Question: I've generated this image comparing Bitcoin to REIT yields over the ten-year period from 2010-2020 using a symmetric log y-axis:

The plot was generated from this DataFrame:
'''
btc_yields Year reit_yields
0 <PHONE> 2010 38791
1 45790476 2011 31261
2 37433124 2012 30274
3 <PHONE> 2013 4051
4 808407 2014 282
5 <PHONE> 2015 650
6 685726 2016 863
7 75958 2017 1324
8 49428 2018 976
9 34330 2019 -285
10 27005 2020 631
'''
Using this code:
'''
alt.Chart(merged_btc_reit_low_inf).transform_fold(
['btc_yields', 'reit_yields'],
).mark_line(strokeWidth = 5).encode(
x=alt.X('Year:N', title = 'Year Investment Made'),
y=alt.Y('value:Q', title = 'Returns in USD',
scale=alt.Scale(type='symlog'),
axis=alt.Axis(tickCount=merged_btc_reit_low_inf.shape[0])),
color='key:N',
tooltip = 'value:Q'
).properties(
width = 600,
height = 400,
title = 'Return on $10,000 Seed Investment in Bitcoin'
).configure_axis(
labelFontSize=14,
titleFontSize=16,
labelAngle = 0
).configure_title(
fontSize = 21
).configure_legend(
labelFontSize = 14
)
'''
I am not sure why, even with 'axis=alt.Axis(tickCount=merged_btc_reit_low_inf.shape[0])' there are only 3 y-axis ticks. I would like a hand increasing the number of y-axis ticks to enough that the plot is more informative, especially considering the log-transformed axis.
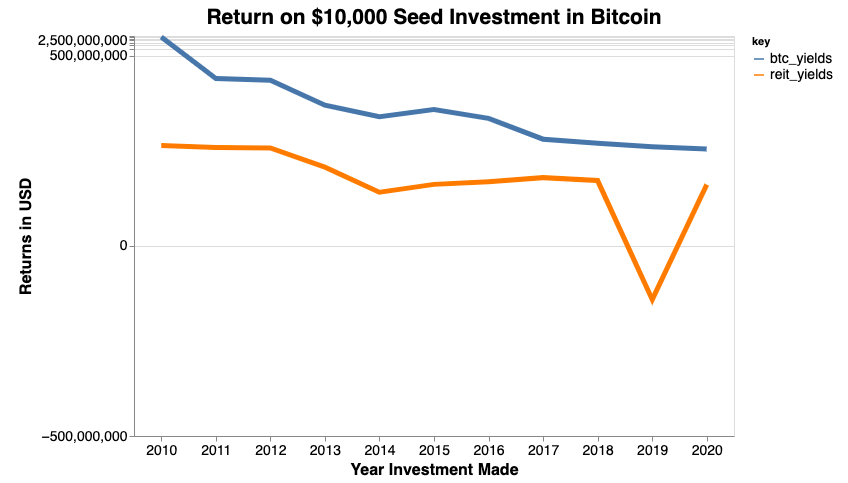
Answer: You could set the axis 'values' explicitly instead of trying to adjust the number of ticks:
'''
from itertools import product
...
axis=alt.Axis(values=[0] + [10**x * y for (x, y) in product(range(2, 9, 2), (1, -1))]))
# There might be a nicer way of composing this list...
'''
<URL>
---
I think the reason 'tickCount' is not working for you is this section from <URL>:
> The resulting number may be different so that values are "nice" (multiples of 2, 5, 10) and lie within the underlying scale's range.
I am not sure why they are not symmetrical, this parameter might not work well with 'symlog' so you might want to open a feature request for that at the VegaLite repo.